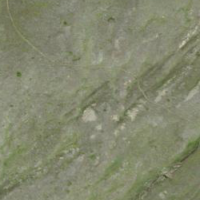
EUNIS habitat code: 26
Species observed at this site:
Euphydryas aurinia